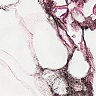
Metastatic tissue present: no